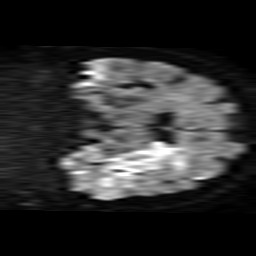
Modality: TRACE
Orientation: coronal
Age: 71
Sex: female
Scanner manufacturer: philips
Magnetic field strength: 1.5 T
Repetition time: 3.547 s
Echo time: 0.09411 s